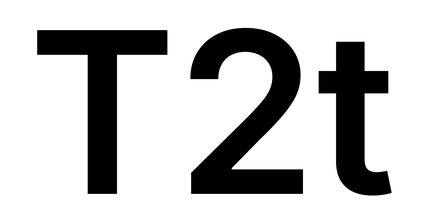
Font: Inter_SemiBold